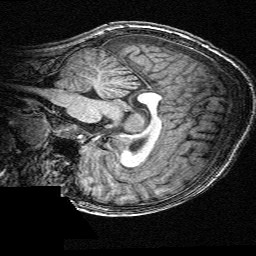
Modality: T1w
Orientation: sagittal
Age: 12
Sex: male
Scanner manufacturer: siemens
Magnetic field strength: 3 T
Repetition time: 2.3 s
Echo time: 0.00336 s